Field crop: maize
Growth stage: 2
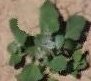
Species: chenopodium